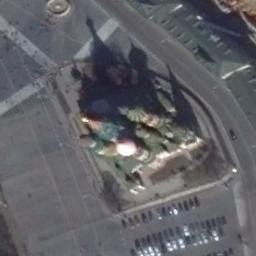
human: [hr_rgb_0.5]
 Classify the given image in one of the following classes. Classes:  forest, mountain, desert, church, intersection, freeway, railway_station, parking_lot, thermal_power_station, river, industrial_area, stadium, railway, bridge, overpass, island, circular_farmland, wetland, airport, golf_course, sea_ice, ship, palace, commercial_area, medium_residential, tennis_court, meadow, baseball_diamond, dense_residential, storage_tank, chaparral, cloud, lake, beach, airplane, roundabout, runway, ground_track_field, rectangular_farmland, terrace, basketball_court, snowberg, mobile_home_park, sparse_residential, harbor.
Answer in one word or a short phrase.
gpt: church